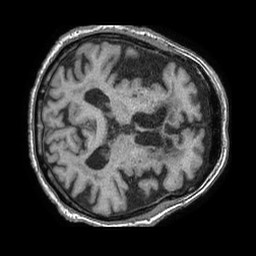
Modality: T1w
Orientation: axial
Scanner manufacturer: philips
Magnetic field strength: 1.5 T
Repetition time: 0.007739 s
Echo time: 0.003571 s